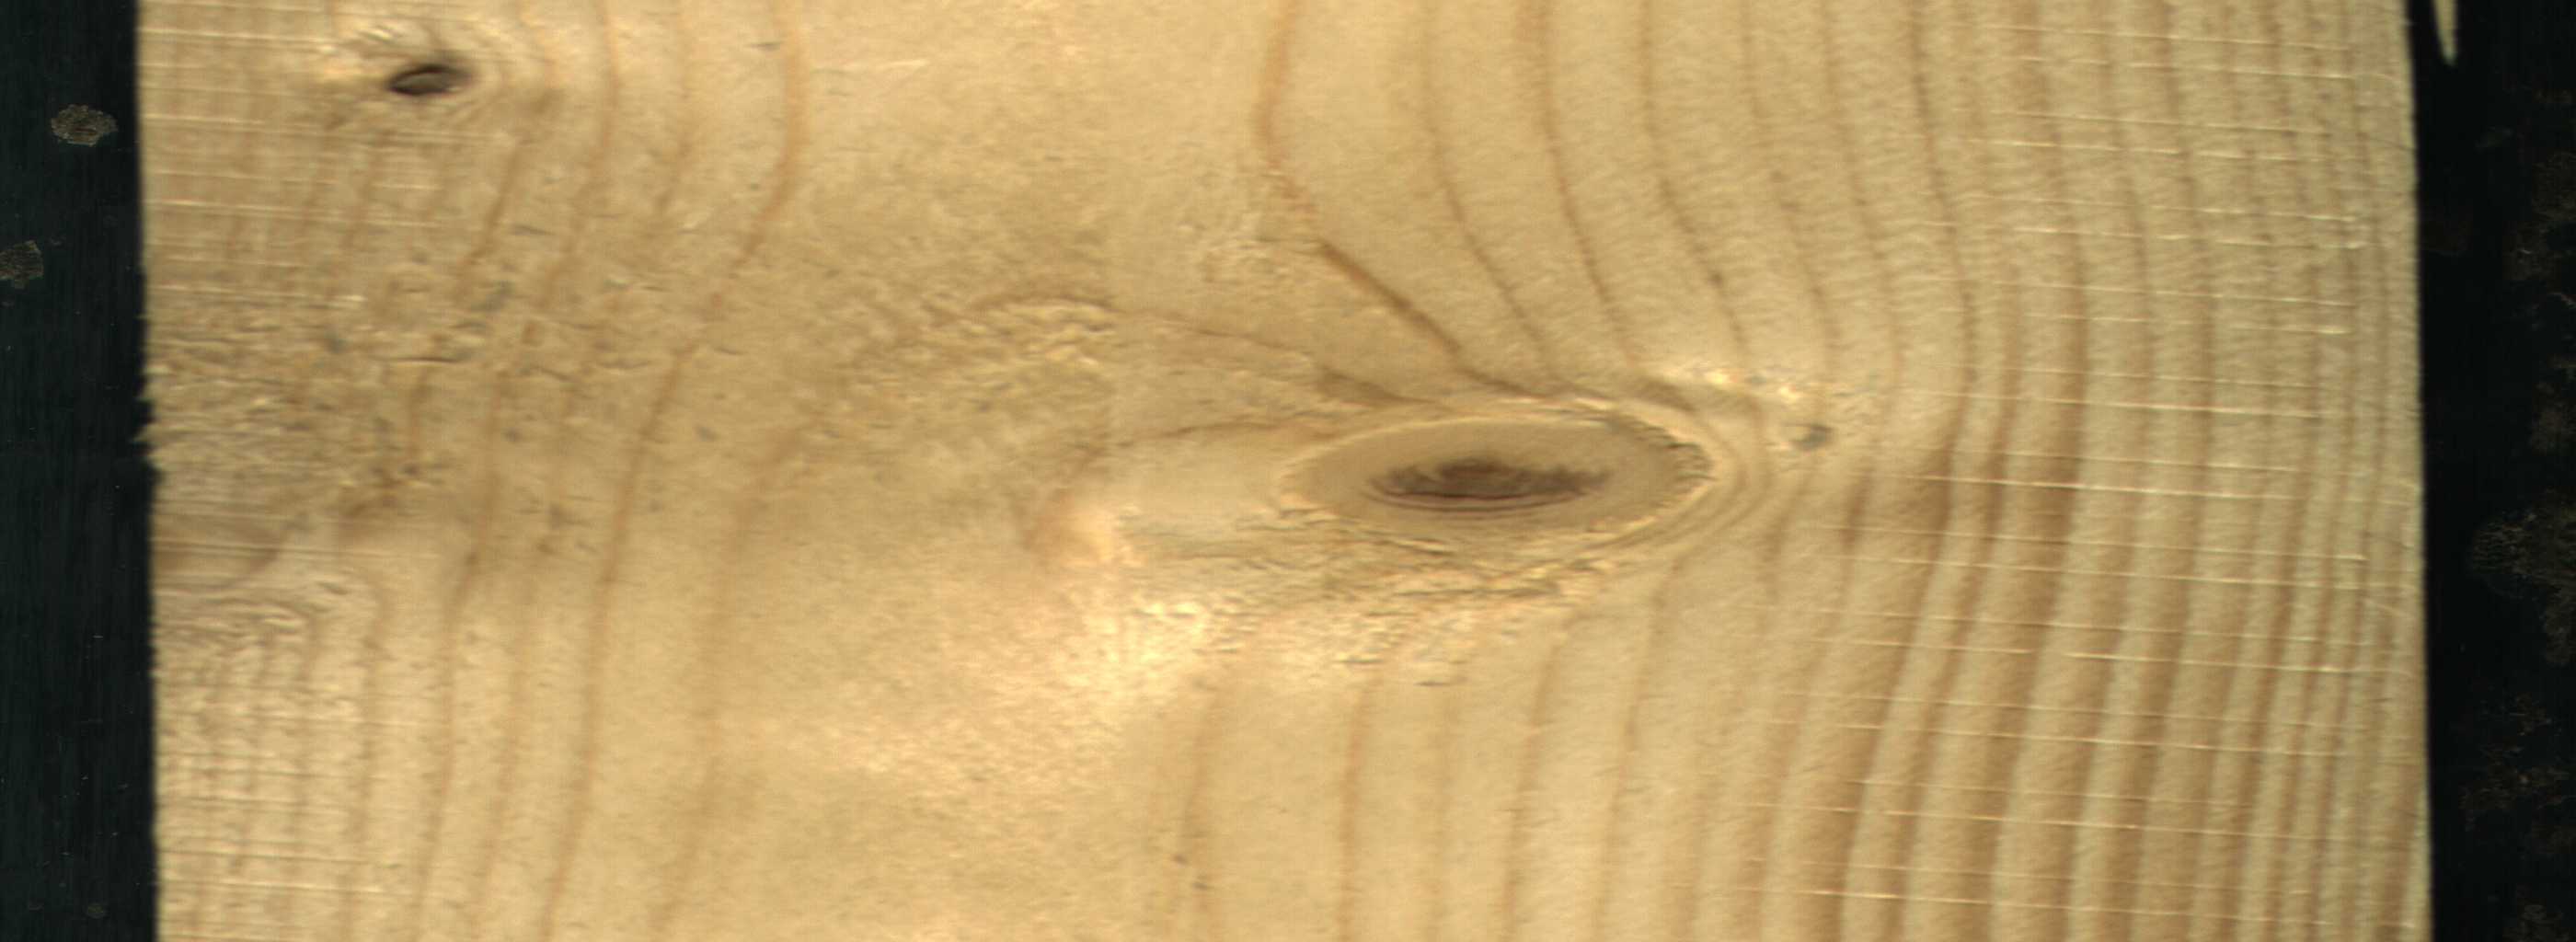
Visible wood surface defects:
Dead_Knot
Live_Knot
Live_Knot